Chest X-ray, PA view. Patient: 64 years old, sex F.
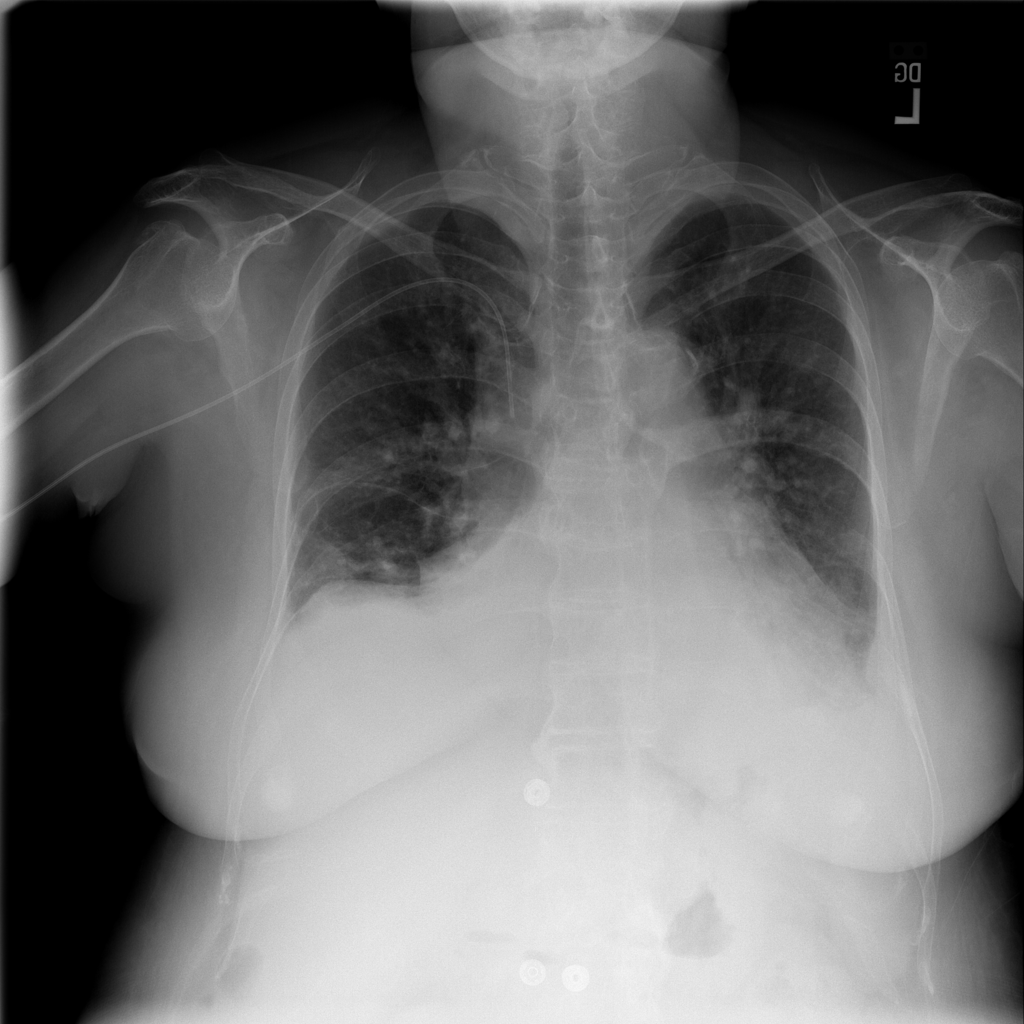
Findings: Pleural_Thickening